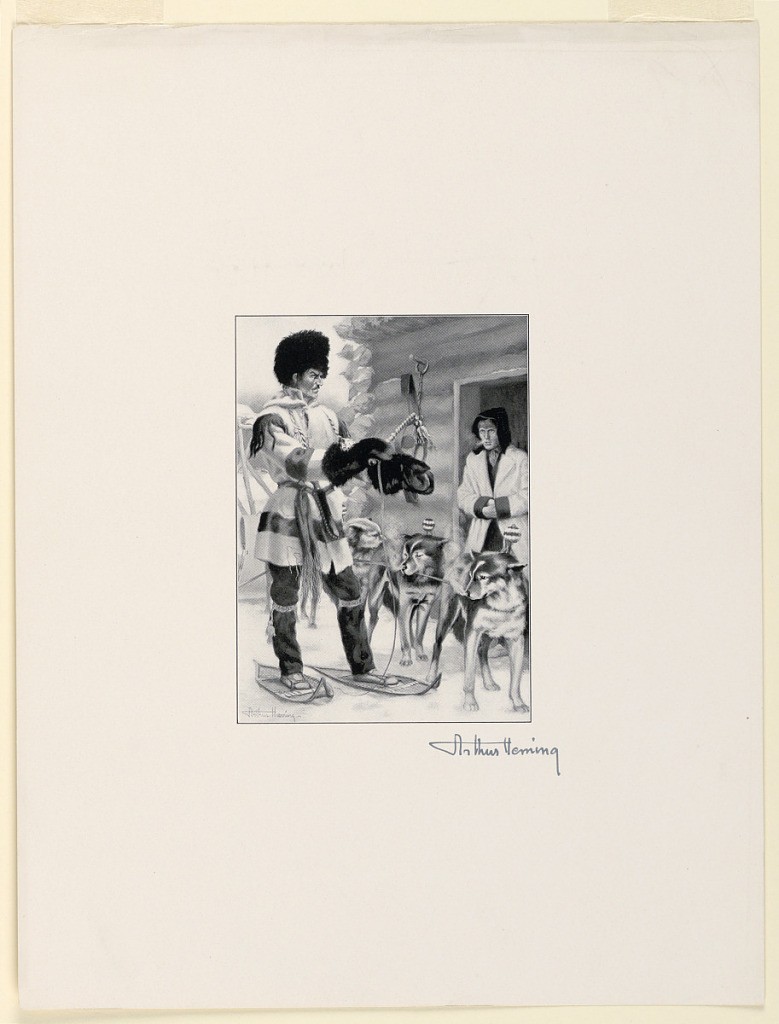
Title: "I Go For Pull Out Now, Boy," Illustration for Mooswa & Others of the Boundaries (William Briggs, 1900, p. 195)
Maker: Arthur Henry Howard Heming, American, b. Canada, 1870–1940
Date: ca. 1905
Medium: Ink on paper
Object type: Print
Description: Trial proof for illustration. Snow scene with a hunter on showshoes with three huskies at the door of a log cabin. A young man stands in the doorway.